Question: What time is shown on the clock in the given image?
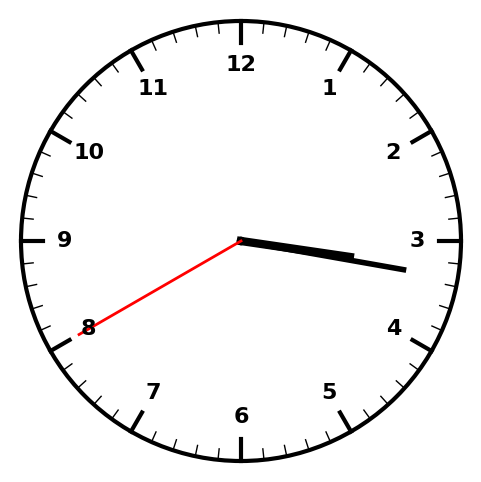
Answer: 03:16:40